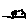
Label: tree